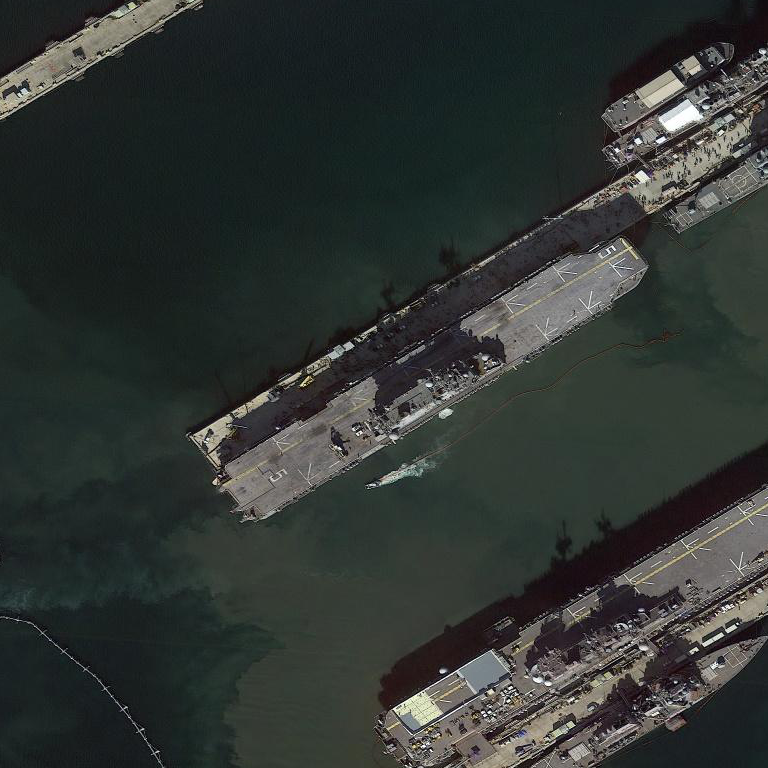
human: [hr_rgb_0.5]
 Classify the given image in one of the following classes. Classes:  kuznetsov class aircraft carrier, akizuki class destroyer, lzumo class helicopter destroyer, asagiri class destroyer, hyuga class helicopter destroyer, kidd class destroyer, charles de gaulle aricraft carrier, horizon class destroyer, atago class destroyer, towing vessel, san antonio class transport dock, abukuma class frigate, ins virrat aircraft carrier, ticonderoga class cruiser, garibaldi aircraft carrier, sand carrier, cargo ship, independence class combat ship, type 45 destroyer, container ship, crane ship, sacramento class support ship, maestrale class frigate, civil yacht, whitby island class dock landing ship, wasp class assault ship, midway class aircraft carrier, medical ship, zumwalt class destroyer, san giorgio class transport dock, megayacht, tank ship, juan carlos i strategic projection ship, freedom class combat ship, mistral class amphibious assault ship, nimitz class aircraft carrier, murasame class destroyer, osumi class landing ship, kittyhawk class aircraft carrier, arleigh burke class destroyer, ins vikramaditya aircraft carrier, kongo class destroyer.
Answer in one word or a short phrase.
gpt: Wasp class assault ship